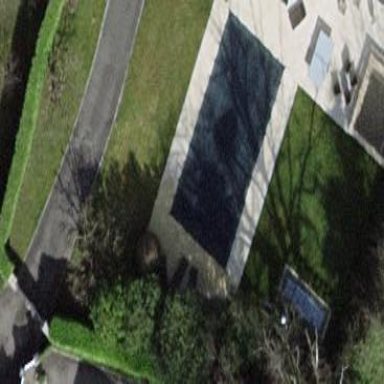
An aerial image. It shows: Outdoor swimming pool on leisure land.